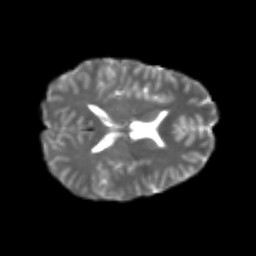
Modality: T2w
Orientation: axial
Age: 25
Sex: female
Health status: healthy
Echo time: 0.074 s